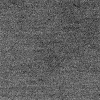
Atmospheric dust classification: dusty